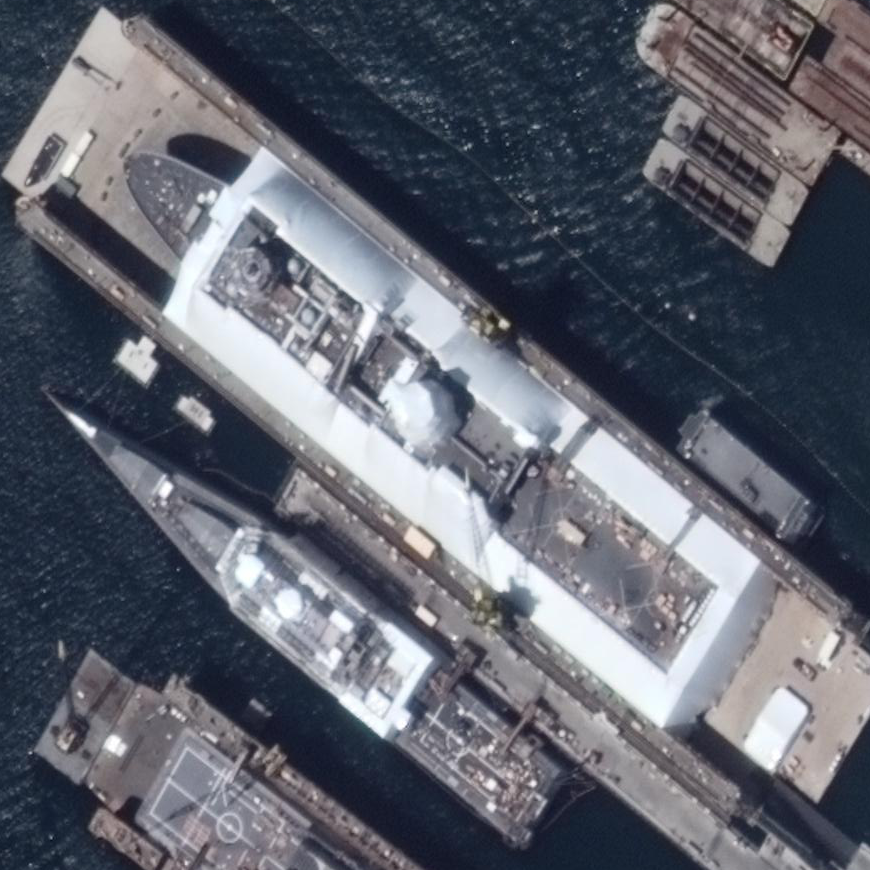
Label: combat